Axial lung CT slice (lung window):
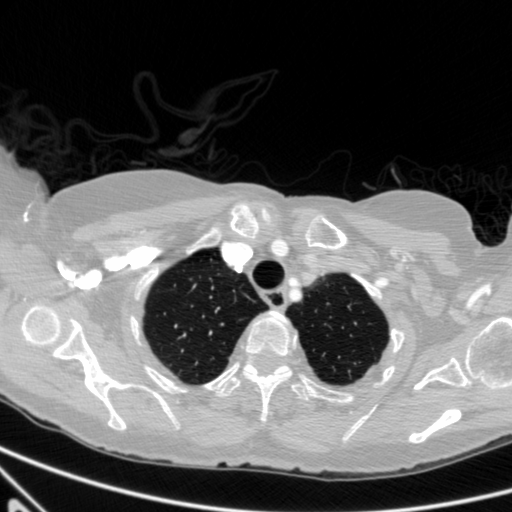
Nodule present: no